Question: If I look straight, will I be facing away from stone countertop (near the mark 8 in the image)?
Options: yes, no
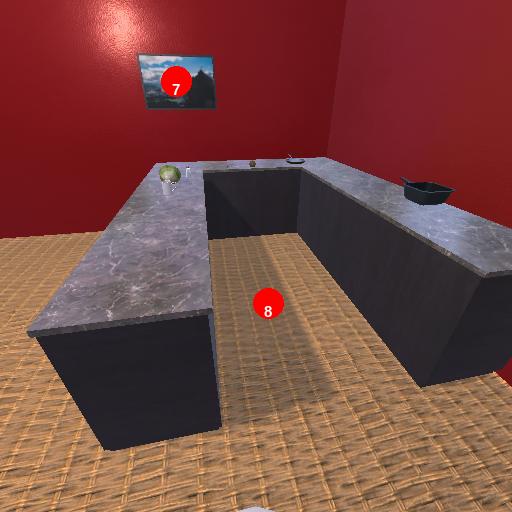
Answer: yes